Question: I have a database table with 32 columns and I successfully displayed them in the yii2 gridview. The problem is the 32 columns will not fit in the window. I want to add a horizontal scroll bar at the bottom. How can I do that?
Here is the screenshot.

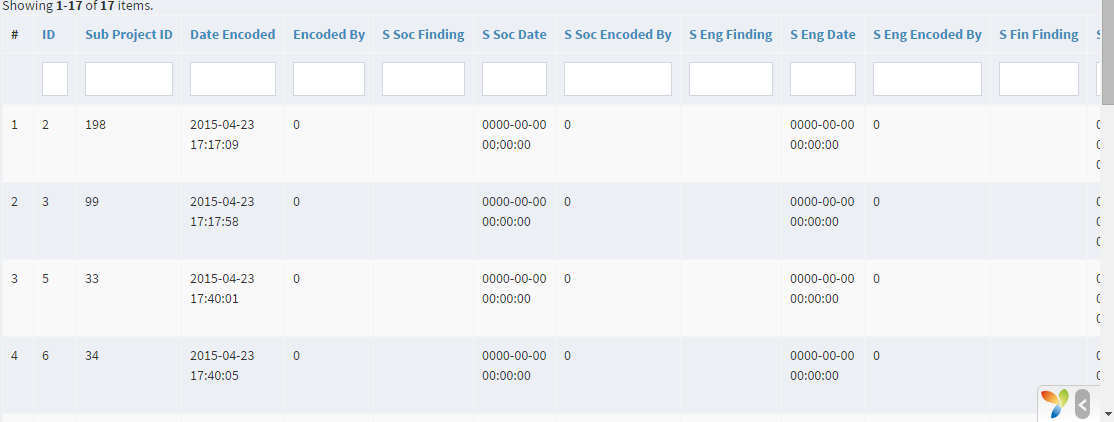
Answer: You just need to put a div around it and then set the overflow using CSS. You will need to set the height.
'''
overflow: auto;
overflow-y: hidden;
Height:?
'''